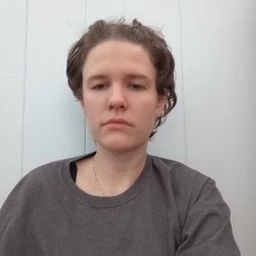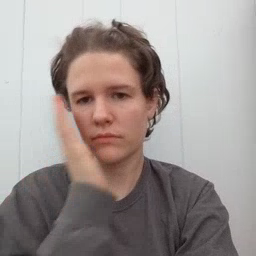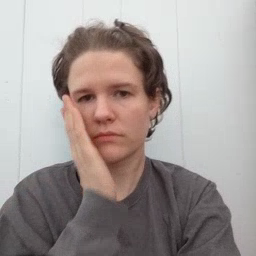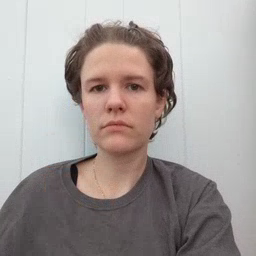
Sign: bed